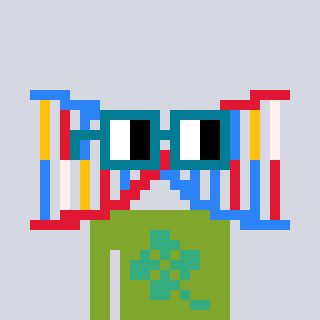
a pixel art character with square dark green glasses, a dna-shaped head and a slimegreen-colored body on a cool background